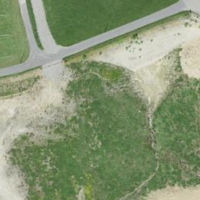
EUNIS habitat code: 52
Species observed at this site:
Gryllus campestris